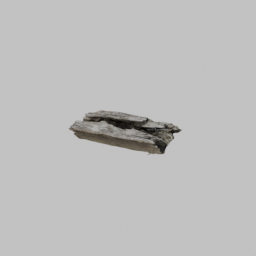
Label: architecture